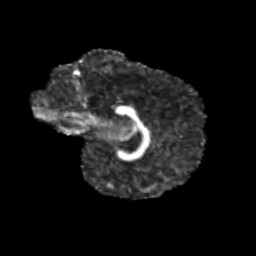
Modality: FA
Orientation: sagittal
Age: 12
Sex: male
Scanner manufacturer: siemens
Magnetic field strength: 3 T
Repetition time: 3.8 s
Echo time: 0.07 s